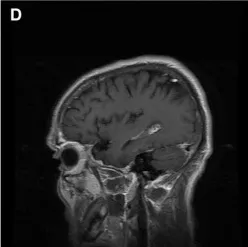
Brain and lumbar MRI. Lumbar images showed spinal disc herniation and lumbar intervertebral space edema (E,F).
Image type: radiology (mri)